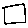
Label: square